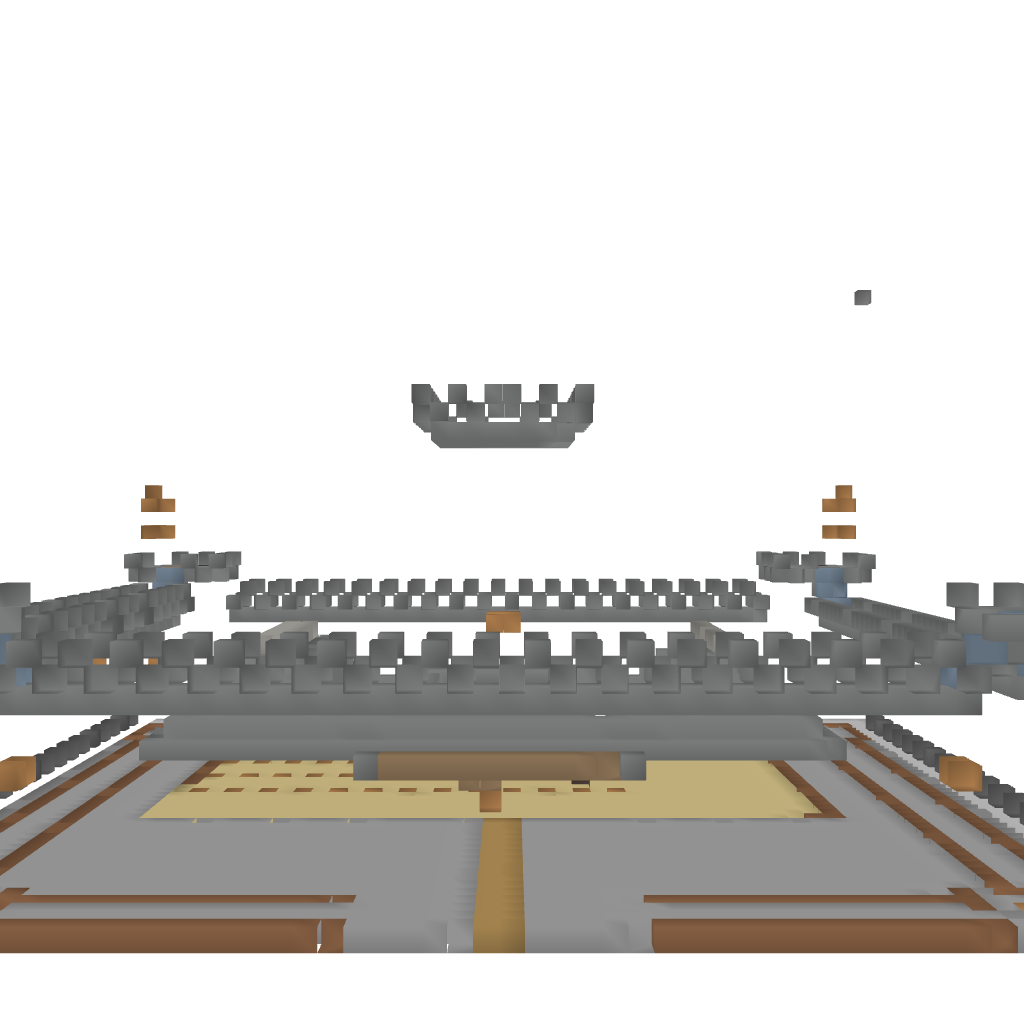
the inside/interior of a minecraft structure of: Castle House